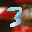
Label: 3